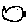
Label: fish